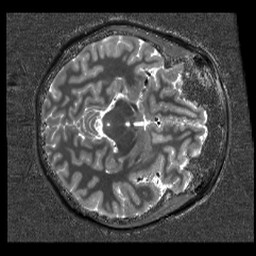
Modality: T1w
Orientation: axial